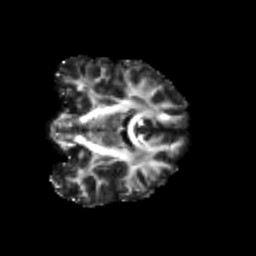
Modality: FA
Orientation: coronal
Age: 26
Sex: male
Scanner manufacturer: siemens
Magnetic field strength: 3 T
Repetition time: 3.5 s
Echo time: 0.125 s